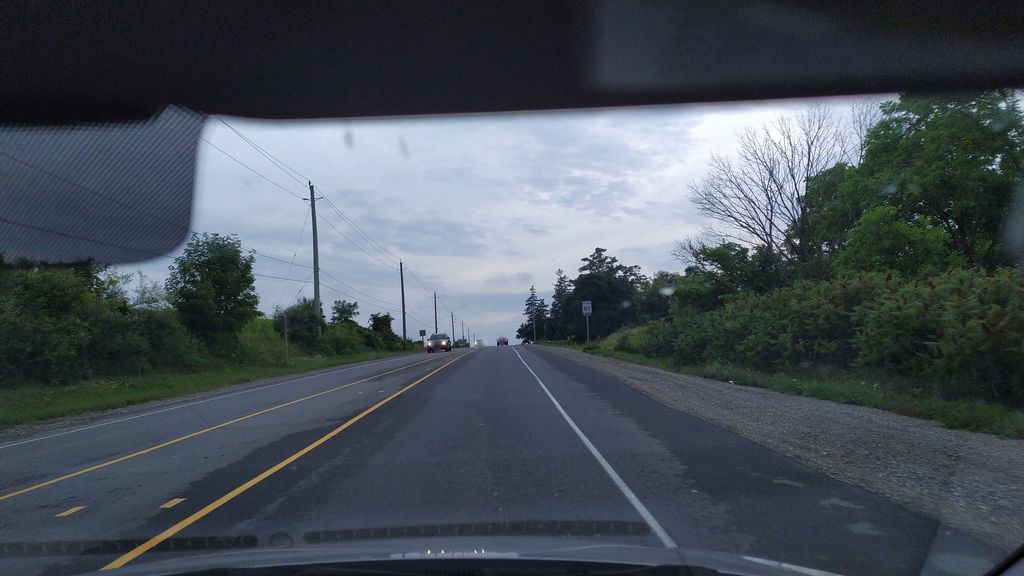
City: kitchener-waterloo